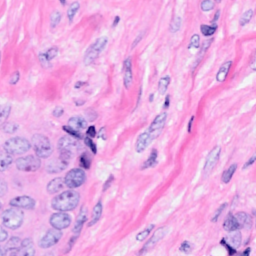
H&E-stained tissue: Breast